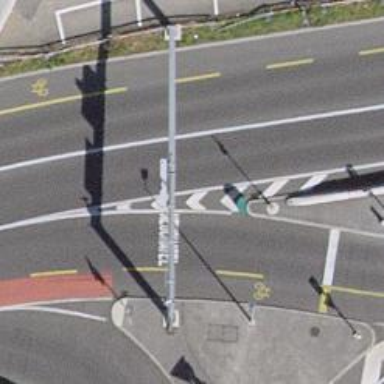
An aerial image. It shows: Road with traffic signals.